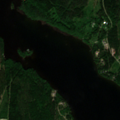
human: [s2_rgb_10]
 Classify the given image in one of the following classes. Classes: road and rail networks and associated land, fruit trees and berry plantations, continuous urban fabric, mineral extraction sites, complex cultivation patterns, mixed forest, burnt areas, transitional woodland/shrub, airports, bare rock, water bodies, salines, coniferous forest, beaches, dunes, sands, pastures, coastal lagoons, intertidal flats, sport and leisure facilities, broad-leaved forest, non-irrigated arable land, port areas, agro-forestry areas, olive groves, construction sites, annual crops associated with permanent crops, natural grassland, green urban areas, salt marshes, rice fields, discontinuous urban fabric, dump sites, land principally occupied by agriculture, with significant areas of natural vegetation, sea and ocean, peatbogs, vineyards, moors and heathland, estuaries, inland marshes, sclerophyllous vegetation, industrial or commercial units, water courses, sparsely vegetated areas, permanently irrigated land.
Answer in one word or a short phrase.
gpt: non-irrigated arable land, coniferous forest, mixed forest, water bodies